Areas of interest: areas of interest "Jinjia Park"
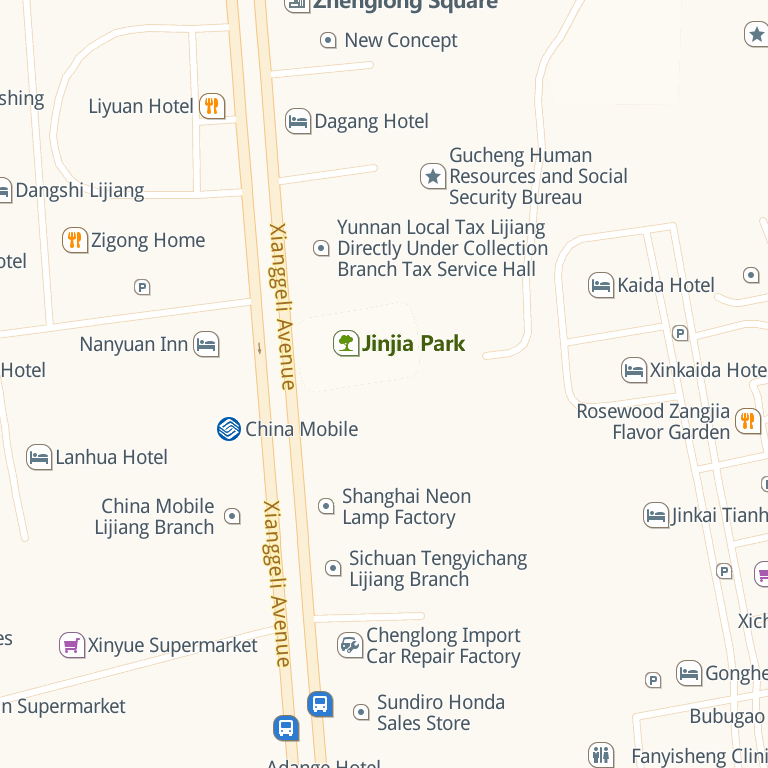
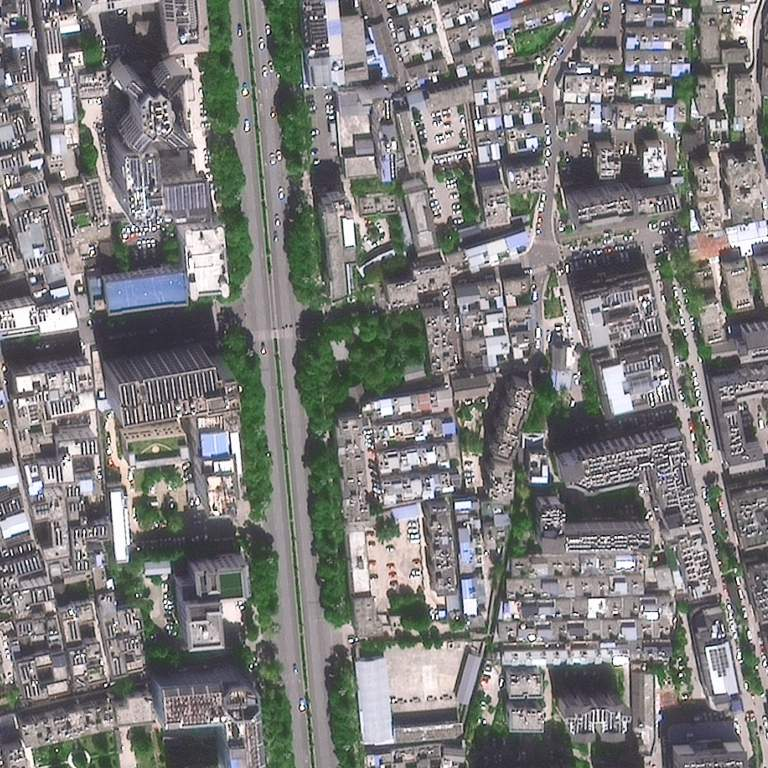